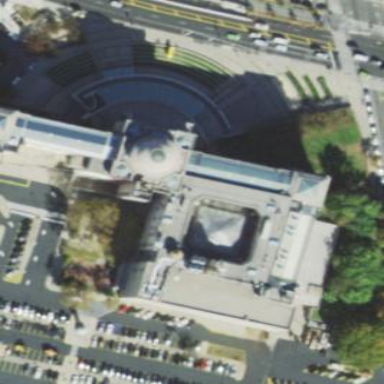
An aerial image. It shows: Museum building.